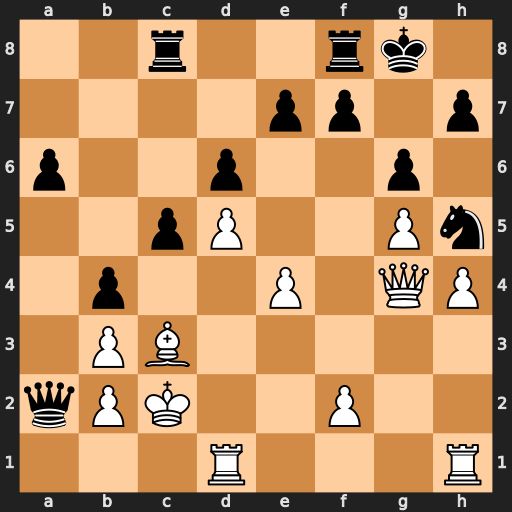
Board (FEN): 2r2rk1/4pp1p/p2p2p1/2pP2Pn/1p2P1QP/1PB5/qPK2P2/3R3R
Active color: w
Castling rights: -
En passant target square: -
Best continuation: Ra1 Qxa1 Rxa1